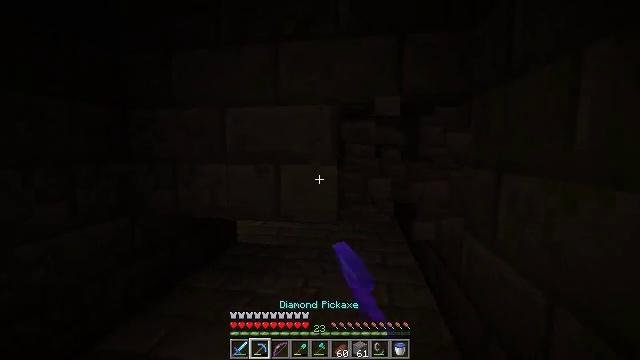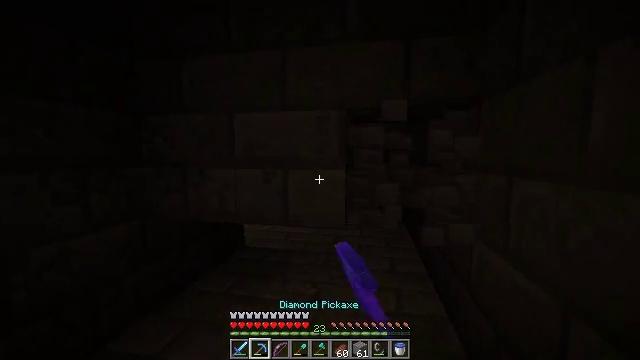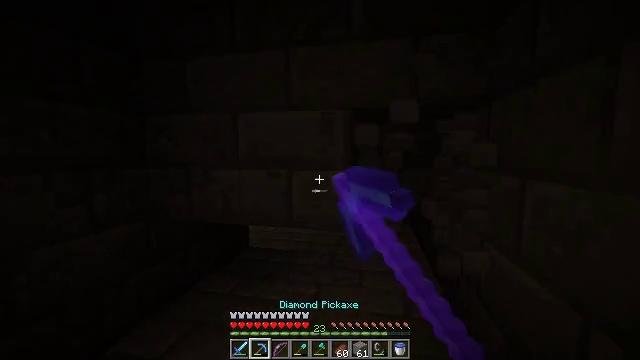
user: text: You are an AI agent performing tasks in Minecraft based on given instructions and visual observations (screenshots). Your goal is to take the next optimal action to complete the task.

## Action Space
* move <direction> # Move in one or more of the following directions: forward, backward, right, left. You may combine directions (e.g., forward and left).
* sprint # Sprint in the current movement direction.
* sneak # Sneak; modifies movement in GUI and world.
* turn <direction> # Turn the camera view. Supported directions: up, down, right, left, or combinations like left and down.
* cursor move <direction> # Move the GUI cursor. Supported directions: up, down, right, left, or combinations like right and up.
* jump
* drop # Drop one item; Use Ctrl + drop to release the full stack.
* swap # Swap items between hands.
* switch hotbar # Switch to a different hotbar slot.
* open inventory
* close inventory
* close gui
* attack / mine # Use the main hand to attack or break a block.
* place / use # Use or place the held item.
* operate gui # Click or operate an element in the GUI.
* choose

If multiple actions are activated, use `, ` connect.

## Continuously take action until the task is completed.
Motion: motion action
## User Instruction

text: Collect mossy stone bricks for building.
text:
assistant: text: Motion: turn left and up, attack / mine
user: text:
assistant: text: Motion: move forward, turn left, attack / mine
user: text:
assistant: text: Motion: attack / mine